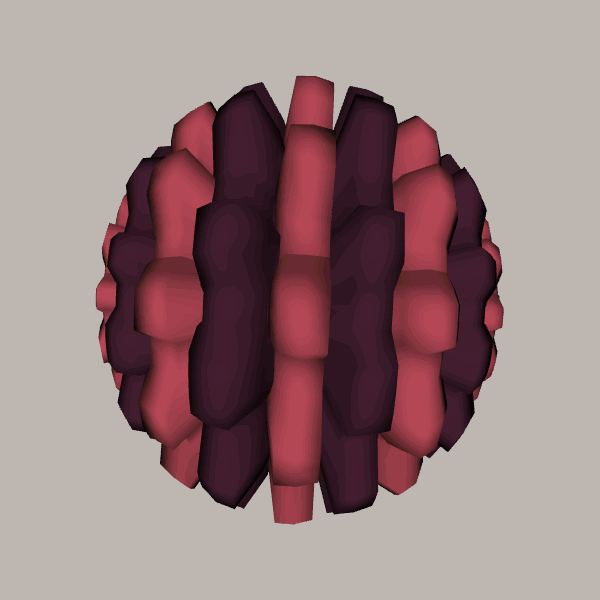
Background: light